Question: The goal of my program is to display a simple colored triangle rotating on the Y axis without any translation. I'm using the GLM library. The problem is that the transformations of my triangle are not correct : it has a strange and not logical behaviour. Here's my c++ code plus the vertex shader and fragment shader code :
C++ code :
'''
float angle = 0.0f;
struct Vertex
{
float x, y, z;
};
static Vertex vertices[9] =
{
-1.000000f, 0.000000f, 0.000000f,
0.000000f, 1.000000f, 0.000000f,
1.000000f, 0.000000f, 0.000000f
};
static Vertex colors[9] =
{
1.000000f, 0.000000f, 0.000000f,
0.000000f, 1.000000f, 0.000000f,
0.000000f, 0.000000f, 1.000000f
};
[...]
int
main(int ac, char **av)
{
bool continuer = true;
SDL_Event event;
GLuint vboID[2];
GLuint programID = 0;
//SDL window initialization
SDL_Init(SDL_INIT_VIDEO);
SDL_WM_SetCaption("VBO tests",NULL);
SDL_SetVideoMode(WIDTH, HEIGHT, 32, SDL_OPENGL);
//Viewport initialization
glViewport(0, 0, WIDTH, HEIGHT);
//Projection initialization
glm::mat4 projection = glm::mat4(1.0f);
projection = glm::perspective<GLfloat>(60.0f, (float)(WIDTH/HEIGHT), 1.0f, 1000.0f);
//View initialization
glm::mat4 view = glm::lookAt<GLfloat>(glm::vec3(0.0f, 0.0f, 8.0f), glm::vec3(0.0f, 0.0f, 0.0f), glm::vec3(0.0f, 1.0f, 0.0f));
glewInit();
//Shaders initialization
programID = initShaders("triangle.vert", "triangle.frag");
//Main loop
while (continuer)
{
eventListener(&event, &continuer);
glClearDepth(1.0f);
glClearColor(0.13f, 0.12f, 0.13f, 1.0f);
glClear(GL_COLOR_BUFFER_BIT | GL_DEPTH_BUFFER_BIT);
glUseProgram(programID);
//Model transformations
glm::mat4 model = glm::mat4(1.0f);
model *= glm::translate(model, glm::vec3(0.0f, 0.0f, 0.0f));
model *= glm::rotate(model, angle, glm::vec3(0.0f, 1.0f, 0.0f));
glm::mat4 ModelViewMatrix = model * view;
glm::mat4 ModelViewProjectionMatrix = projection * ModelViewMatrix;
glVertexAttribPointer(0, 3, GL_FLOAT, GL_FALSE, 0, vertices);
glVertexAttribPointer(1, 3, GL_FLOAT, GL_FALSE, 0, colors);
glEnableVertexAttribArray(0);
glEnableVertexAttribArray(1);
glUniformMatrix4fv(glGetUniformLocation(programID, "ModelView"), 1, GL_TRUE, glm::value_ptr(ModelViewMatrix));
glUniformMatrix4fv(glGetUniformLocation(programID, "MVP"), 1, GL_TRUE, glm::value_ptr(ModelViewProjectionMatrix));
glDrawArrays(GL_TRIANGLES, 0, 3);
glDisableVertexAttribArray(1);
glDisableVertexAttribArray(0);
glUseProgram(0);
angle += 0.020f;
glFlush();
SDL_GL_SwapBuffers();
}
SDL_Quit();
return (0);
}
'''
Vertex shader code :
'''
#version 330
in vec3 VertexPosition;
in vec3 VertexColor;
uniform mat4 ModelViewMatrix;
uniform mat4 MVP;
out vec3 Color;
void main()
{
Color = VertexColor;
gl_Position = MVP * vec4(VertexPosition, 1.0f);
}
'''
Fragment shader code :
'''
#version 330
in vec3 Color;
out vec4 FragColor;
void main() {
FragColor = vec4(Color, 1.0);
}
'''
When I declare just a simple matrix rotation for the model, I send it to the vertex shader and I use it as MVP and it works. But when I add the projection matrix + the view matrix it does not work correctly. Here's a picture :

Normally, the triangle should be at the center of the screen.
Does anyone can help me?
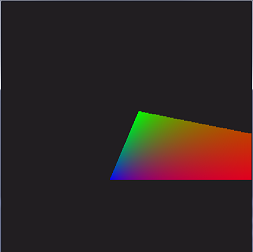
Answer: This line:
'''
glm::mat4 ModelViewMatrix = model * view;
'''
Should probably read:
'''
glm::mat4 ModelViewMatrix = view * model;
'''
Matrix calculations are done in reverse, and you want to first multiply your vertex by model matrix, not by view.
You can also take a look at <URL>, explaining these concepts a bit.